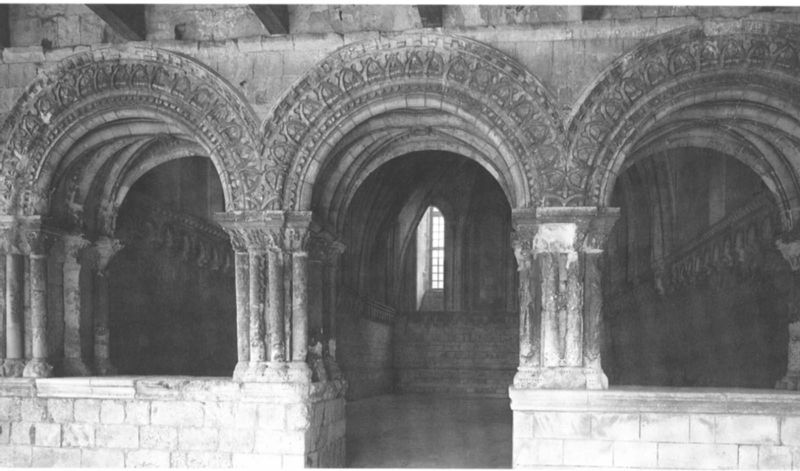
Titel: Eingang zum Kapitelsaal
Standort: Saint-Georges-de-Boscherville (EU - F)
Schlagwörter: schatten, weiß, ausschnitt, fenster, frankreich, grau, hell, licht, schwarz, säule, säulen, gebäude, ornament, architektur, stein, steine, kirche, decke, bogen, mauer, saal, rundbogen, dekor, ornamente, stuck, balken, tor, halle, foto, fotografie, eingang, gewölbe, schwarz weiss, kacheln, arkaden, kathedrale, kapitell, photo, gemäuer, sims, gesims, sandstein, gotisch, mauern, lichtspiel, rundbögen, romanik, kapelle, basilika, bildhauer, krypta, romanisch, gesimse, rotunden, verzeiert, unterkierche